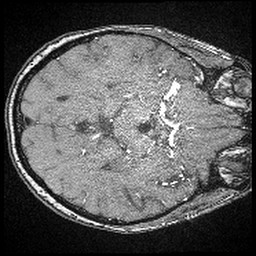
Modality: angio
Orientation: axial
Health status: ill
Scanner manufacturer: siemens
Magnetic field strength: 3 T
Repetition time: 0.021 s
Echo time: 0.00358 s